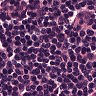
Metastatic tissue present: no